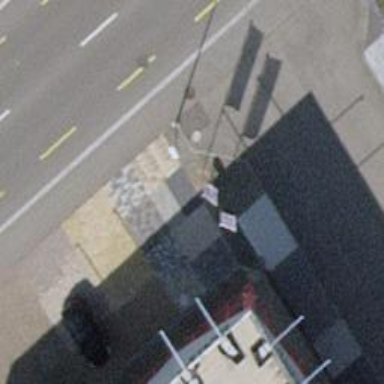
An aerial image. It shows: Flagpole which is man-made.